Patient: sex M, age 59
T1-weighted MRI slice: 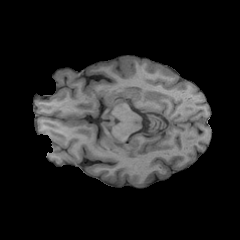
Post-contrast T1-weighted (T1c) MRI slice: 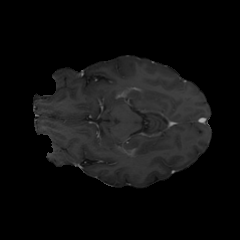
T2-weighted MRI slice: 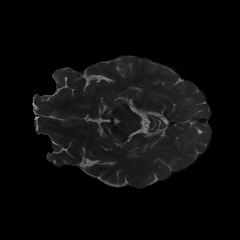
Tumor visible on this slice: no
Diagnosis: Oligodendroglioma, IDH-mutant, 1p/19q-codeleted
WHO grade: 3